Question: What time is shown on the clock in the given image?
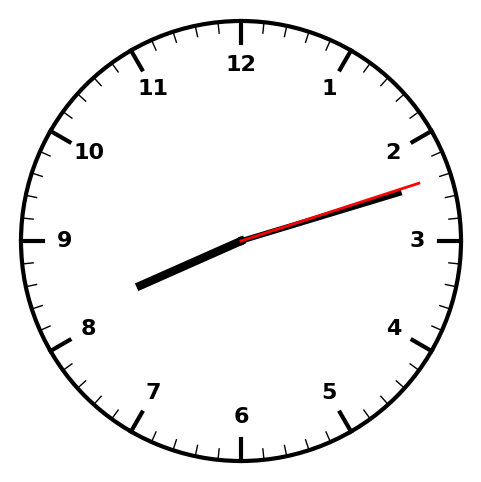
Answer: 08:12:12